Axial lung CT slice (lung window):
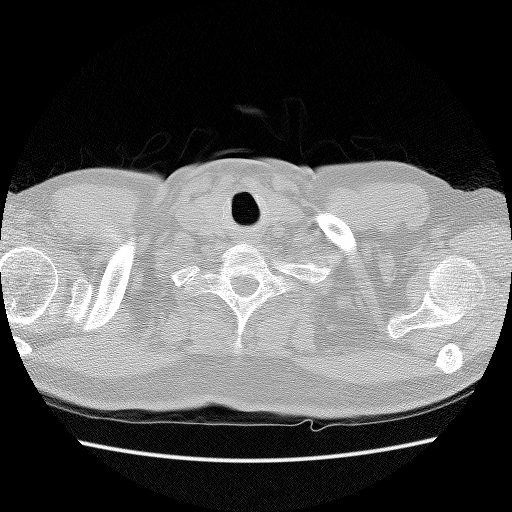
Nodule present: no